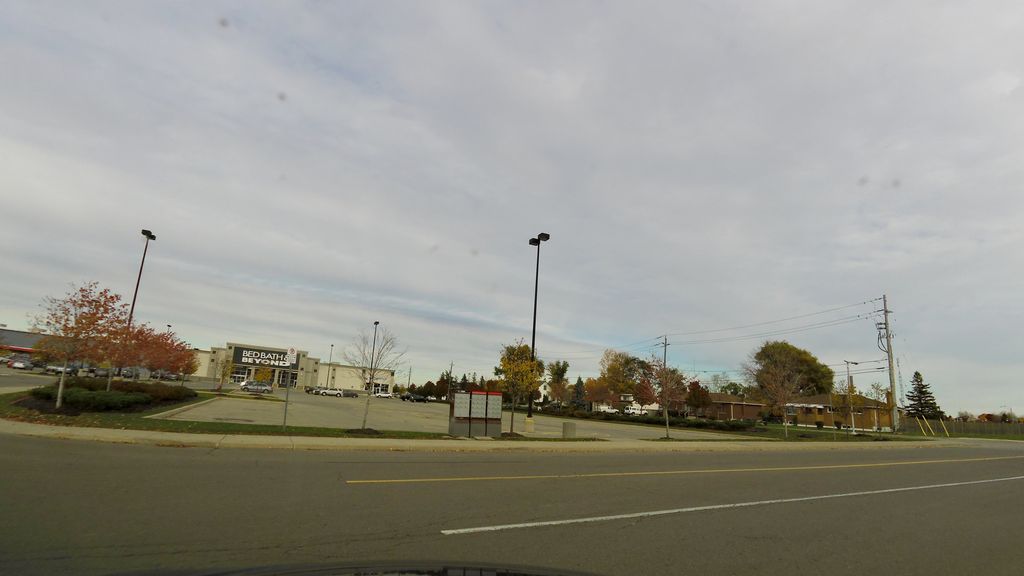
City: hamilton